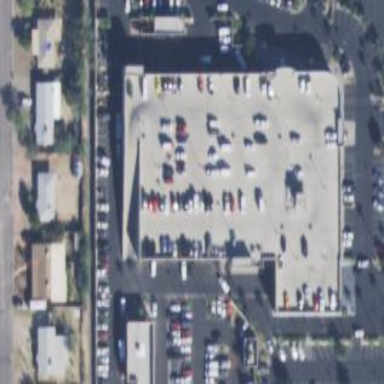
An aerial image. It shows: Building that houses car shop.